Question: By default the quality of image is fine, but when I load it to the resource the quality became blurred. Why it's happening and how to fix it?
example whith original image and how it look's on page

'''
// S L I D E R - S I N G L E
function setCurrent (first){
$('.current').html(first);
}
// set images to preview and remove big images
$('.description-single').find('img').each(function(){
var photoSrc = $(this).attr('src'),
photoImg = '<img src="' + photoSrc + '">';
$('.all-photos').append('<div class="photo-template">' + photoImg + '</div>');
$(this).remove();
}); // end each
// set first image preview to current box
var firstPhoto = $('.all-photos').find('div.photo-template:first').html()
setCurrent(firstPhoto);
// click handler
$('div.photo-template').on('click', function(){
var selected = $(this).html();
setCurrent(selected);
});
if($('.all-photos .photo-template img').length < 2) {
$('.all-photos').hide();
}
'''
live example <URL>
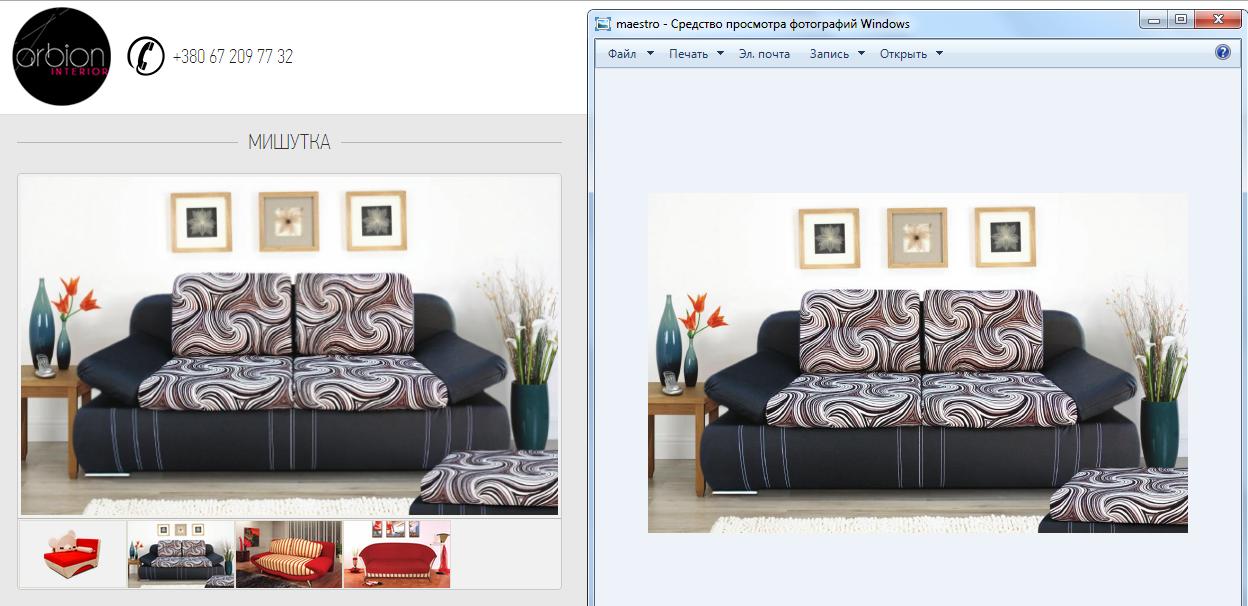
Answer: Ok, this is a problem with how bootstrap has the img tag in CSS has a max-width: 100%; The container box is smaller than the image so it's downsizing and losing quality.
Looking at the CSS it looks like the padding on .current is messing up the sizing of the actual image.